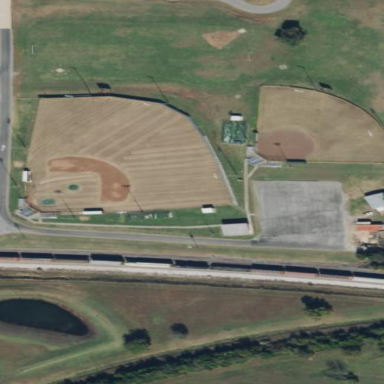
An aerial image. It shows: Baseball pitch for leisure and sports activities.